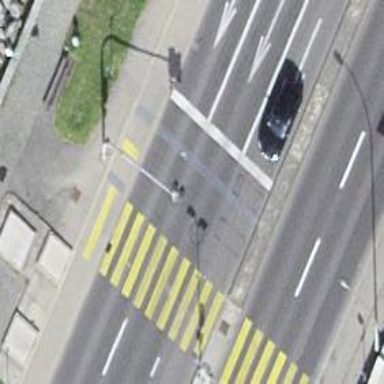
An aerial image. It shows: Primary highway with asphalt surface. There are sidewalks on both sides and dedicated cycle track.